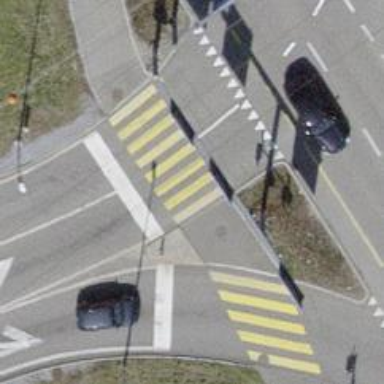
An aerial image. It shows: Road with traffic signals.